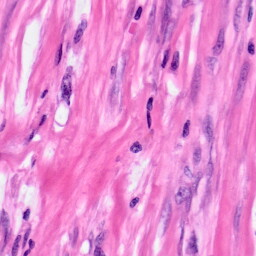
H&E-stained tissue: Pancreatic